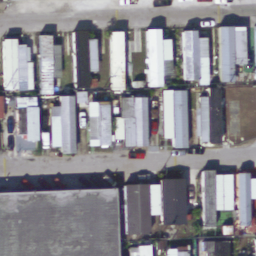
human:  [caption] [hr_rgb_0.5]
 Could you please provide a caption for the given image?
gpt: Many mobile homes are closed to each other in the mobile home park .

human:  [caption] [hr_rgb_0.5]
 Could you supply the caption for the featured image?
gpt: Lots of mobile homes with plants surrounded in the mobile home park .

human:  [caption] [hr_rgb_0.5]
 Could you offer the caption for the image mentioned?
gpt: Many mobile homes arranged in lines in the mobile home park .

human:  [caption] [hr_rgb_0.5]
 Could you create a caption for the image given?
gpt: Many mobile homes arranged in lines in the mobile home park and some roads go through this area .

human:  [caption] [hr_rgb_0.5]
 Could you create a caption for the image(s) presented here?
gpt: Lots of mobile homes are closed to each other and some roads go through this area .